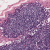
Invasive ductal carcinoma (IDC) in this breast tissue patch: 0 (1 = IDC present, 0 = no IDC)